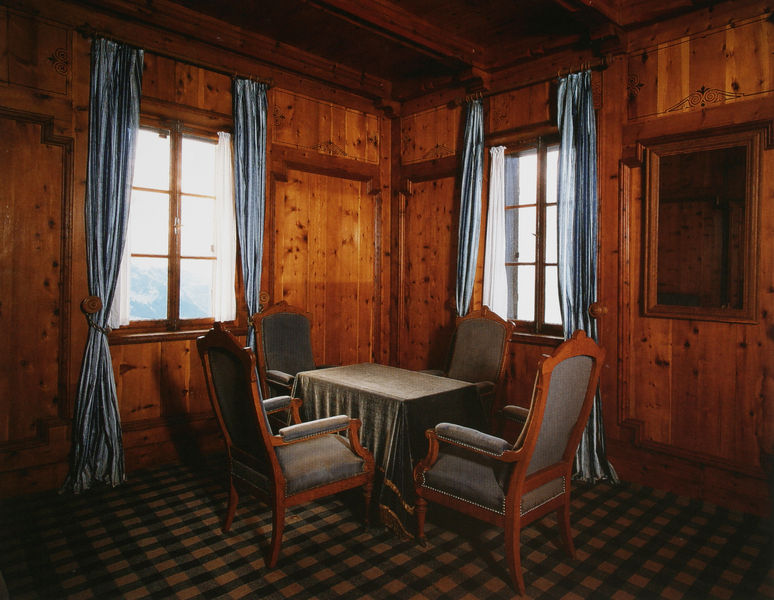
Titel: Arbeitszimmer
Künstler: Joseph Röhrer
Standort: Schachen
Institution: Königshaus
Schlagwörter: blau, himmel, landschaft, sitzen, braun, fenster, glas, grau, hell, holz, kariert, licht, raum, stuhl, stühle, tisch, tische, tür, zimmer, haus, rot, karo, karriert, muster, teppich, wand, architektur, barock, rahmen, samt, bild, möbel, spiegel, tischdecke, tischtuch, vorhang, hütte, boden, interieur, sessel, stoff, decke, aussicht, farbig, bilderrahmen, wohnzimmer, armlehne, ecke, berge, berghang, hof, lehnen, bordüre, gardine, gardinen, polster, vorhänge, dekor, gestreift, tepich, interior, balken, stube, kordel, bretter, satin, foto, fotografie, wände, karos, erker, bayern, bayrisch, sprossen, alpen, sitzecke, holzdecke, schnitzerei, armlehnen, bauernhaus, holzvertäfelung, mobiliar, teppicht, einrichtung, sitzmöbel, vertäfelung, bauernstube, wandvertäfelung, balkendecke, holzverkleidung, biedermaier, rustikal, inneneinrichtung, täfelung, gardinenstange, armlehen, stores, rückenlehnen, ploster, vorhände, urig, stügle, mitttelalter, täflung, interieur stube, feenster, stzuhö